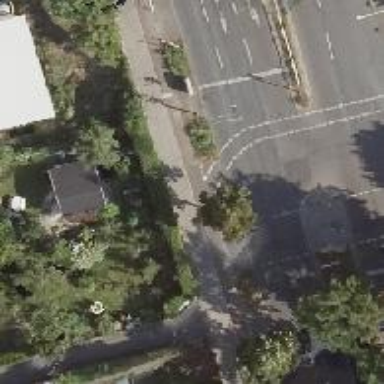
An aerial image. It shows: Cycleway.